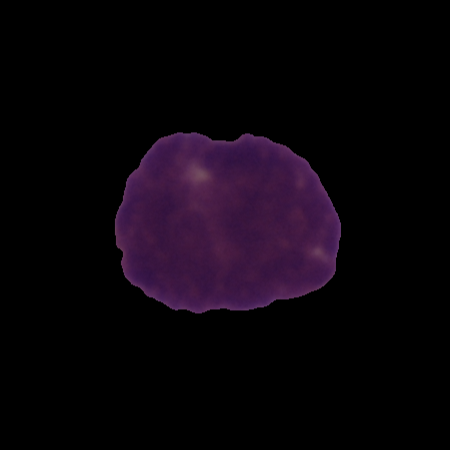
Label: cancer